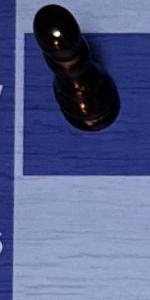
Label: Empty